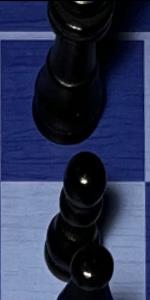
Label: Pawn_Black